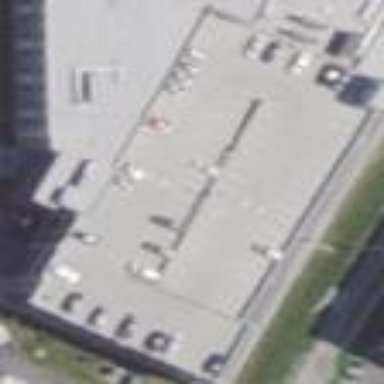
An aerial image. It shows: Multi-storey parking building with concrete surface.